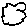
Label: cloud